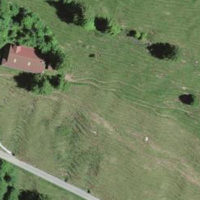
EUNIS habitat code: 24
Species observed at this site:
Corvus corone
Anthus trivialis
Oenanthe oenanthe
Anthus spinoletta
Dendrocopos major
Pyrrhula pyrrhula
Prunella modularis
Turdus viscivorus
Fringilla coelebs
Regulus ignicapilla
Buteo buteo
Lanius collurio
Carduelis carduelis
Turdus merula
Parus major
Hirundo rustica
Milvus migrans
Milvus milvus
Phoenicurus ochruros
Regulus regulus
Nucifraga caryocatactes
Falco tinnunculus
Picus viridis
Corvus corax
Periparus ater